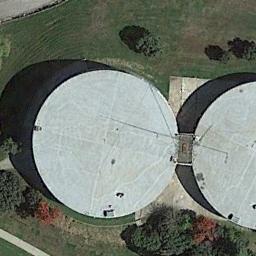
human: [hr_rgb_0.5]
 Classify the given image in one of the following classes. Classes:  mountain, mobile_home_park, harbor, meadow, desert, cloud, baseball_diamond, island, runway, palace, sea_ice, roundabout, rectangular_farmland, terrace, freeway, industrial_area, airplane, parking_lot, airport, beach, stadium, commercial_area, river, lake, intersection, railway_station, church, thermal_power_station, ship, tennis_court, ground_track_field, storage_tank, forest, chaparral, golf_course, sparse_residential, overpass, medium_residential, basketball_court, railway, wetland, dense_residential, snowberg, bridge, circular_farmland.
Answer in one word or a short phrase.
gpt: storage_tank